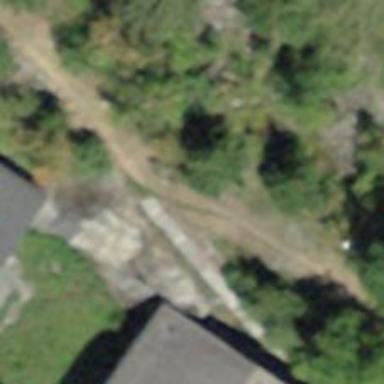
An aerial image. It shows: Footway with gravel surface.